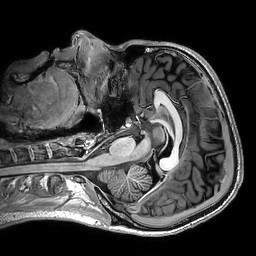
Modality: T1w
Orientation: axial
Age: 26
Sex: male
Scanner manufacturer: philips
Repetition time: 0.006438 s
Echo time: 0.00293 s